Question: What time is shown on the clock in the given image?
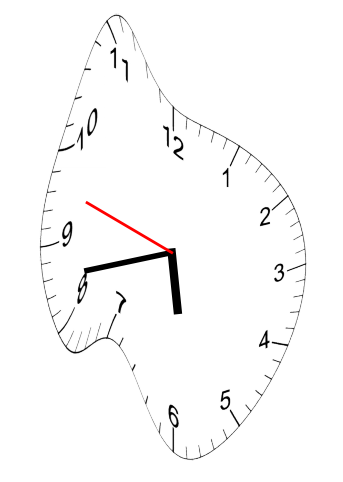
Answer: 05:42:48